Field crop: maize
Growth stage: 2
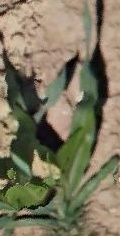
Species: maize